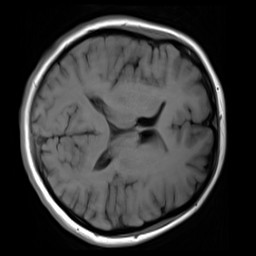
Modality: T1w
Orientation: axial
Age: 22
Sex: female
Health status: healthy
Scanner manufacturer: siemens
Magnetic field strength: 3 T
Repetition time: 4.1 s
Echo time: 0.0085 s